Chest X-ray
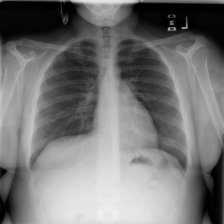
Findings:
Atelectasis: negative
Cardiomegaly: negative
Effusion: negative
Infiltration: negative
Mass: negative
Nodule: negative
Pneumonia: negative
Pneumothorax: negative
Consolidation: negative
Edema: negative
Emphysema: negative
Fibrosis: negative
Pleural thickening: negative
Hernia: negative